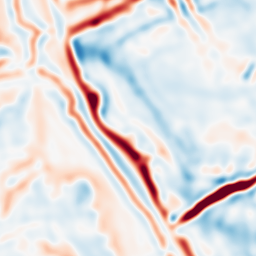
Category: multiscale
Decomposition family: log
Decomposition parameters: sigma: 5
Upsampling method: bicubic_16x
Upsampling parameters: scale: 16
Upsampling scale: 16